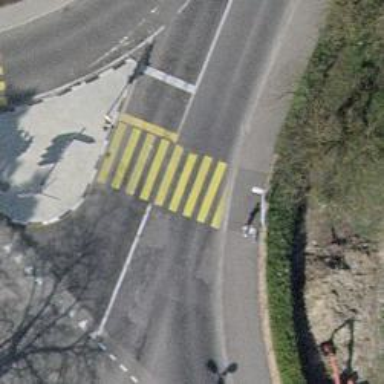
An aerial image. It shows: Kerb serving as barrier.